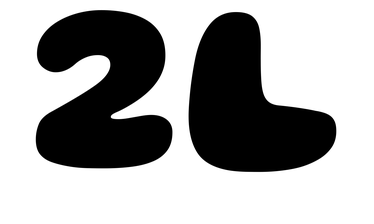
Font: Gluten_ExtraBold